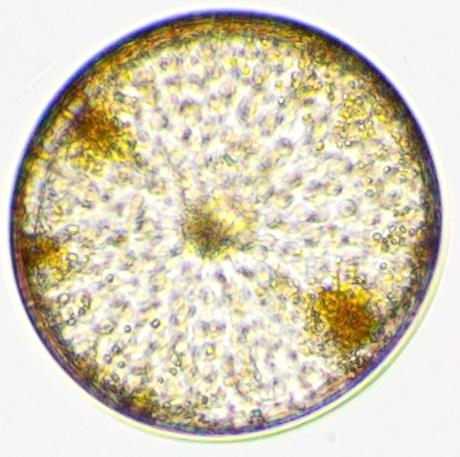
Label: Coscinodiscus